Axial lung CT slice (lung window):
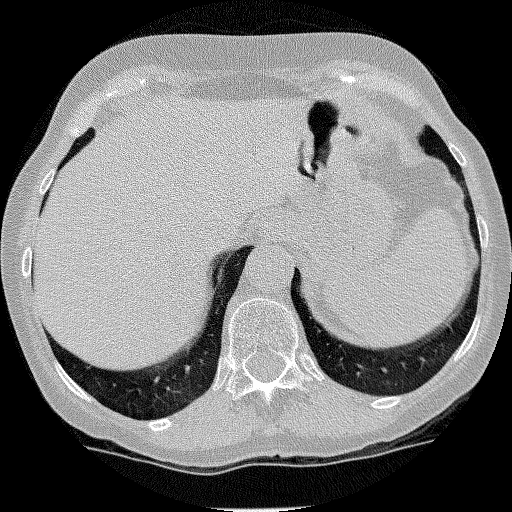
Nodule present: no